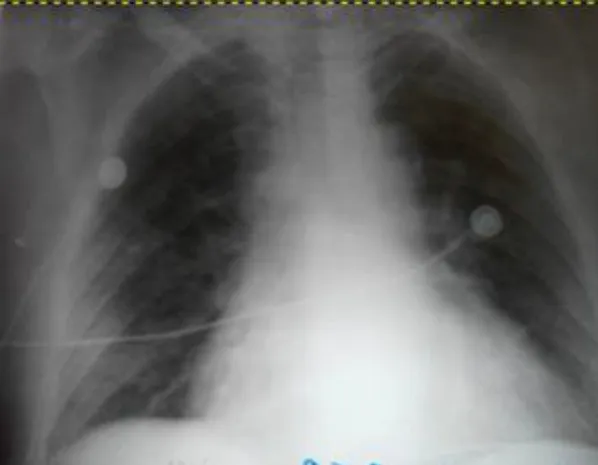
Chest radiography showed cardiomegaly, occlusion of the left phrenic-costal sinus and bilateral interstitial abnormalities.
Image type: radiology (x_ray)